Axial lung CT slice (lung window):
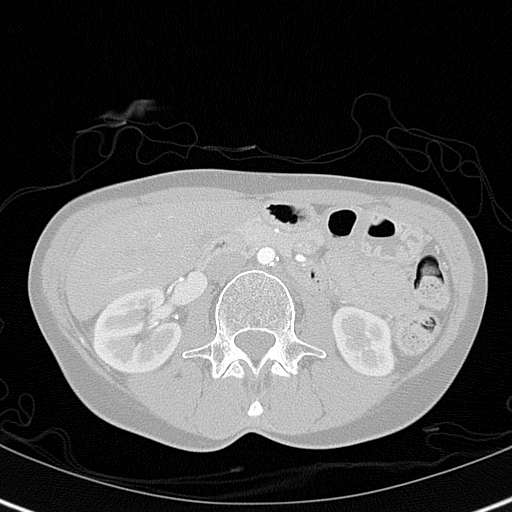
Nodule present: no